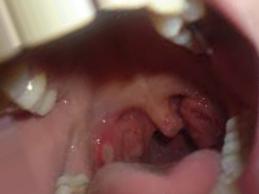
Condition: Mouth Ulcer